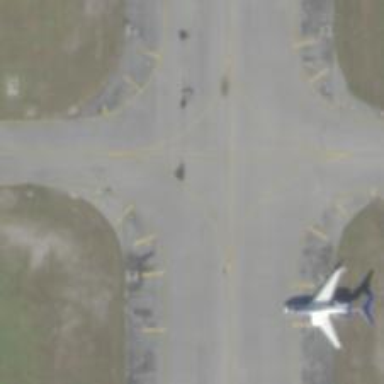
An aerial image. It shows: View of taxiway at the airport.